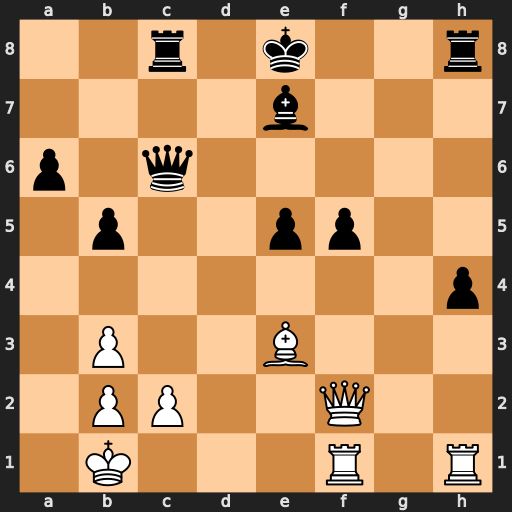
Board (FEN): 2r1k2r/4b3/p1q5/1p2pp2/7p/1P2B3/1PP2Q2/1K3R1R
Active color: w
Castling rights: k
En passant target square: -
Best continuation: Qxf5 Qxc2+ Qxc2 Rxc2 Kxc2